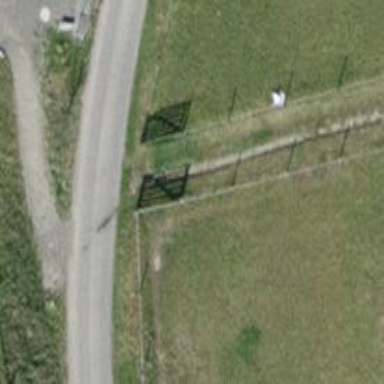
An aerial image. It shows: Gate.